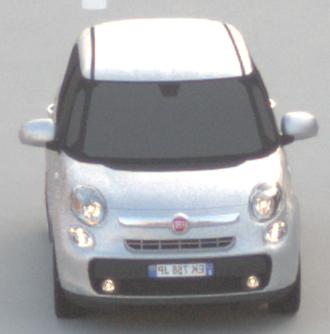
Make: Fiat
Model: 500L 1.4 16V
Detailed model: 500L (199)
Model produced from: 2012/10
Model produced until: 2017/05
Doors: 5
Color: white
Road condition: dry road
Daytime: sunrise or sunset
Contrast: low contrast